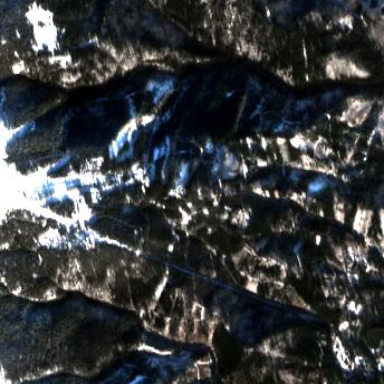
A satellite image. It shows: Area designated for winter sports.